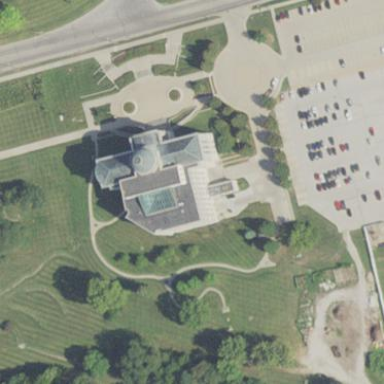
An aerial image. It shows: Courthouse building.